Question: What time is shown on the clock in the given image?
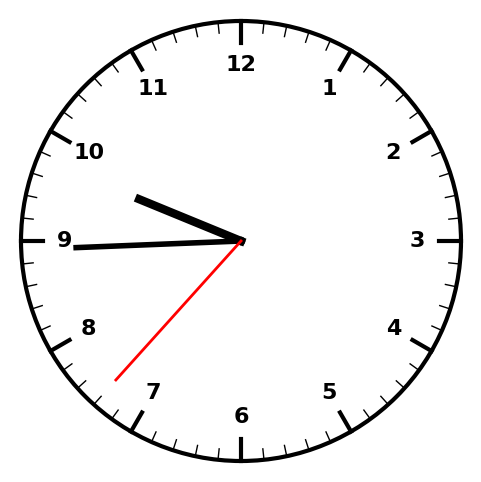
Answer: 09:44:37